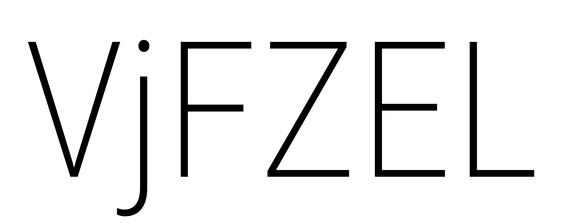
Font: Roboto_Condensed_ExtraLight